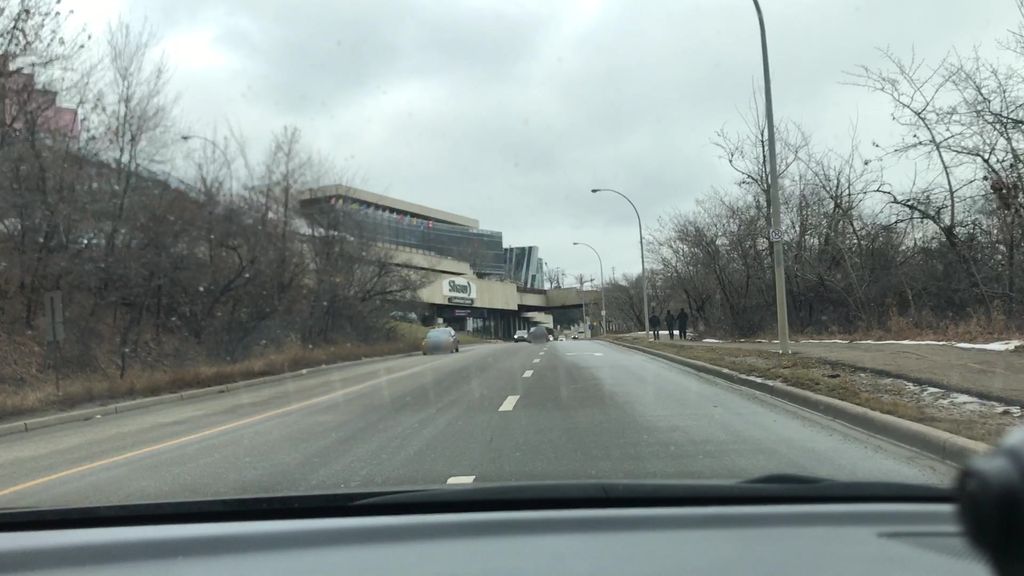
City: edmonton